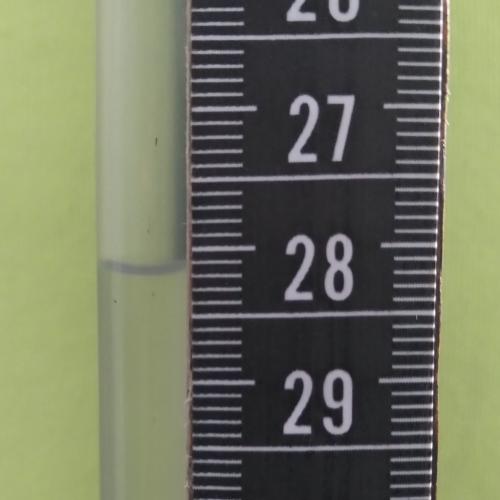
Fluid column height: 28.2 cm